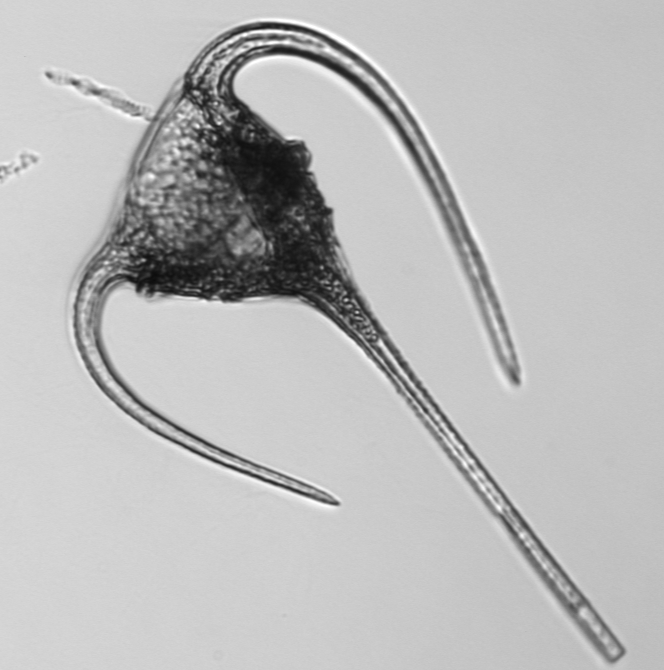
Label: Tripos